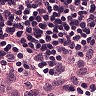
Metastatic tissue present: no